Question: I have the following state in my code:

After the next step I get
'''
(cycle) T1=[26, 25|T1]
'''
In Bindings. How to solve that and make the last conc work properly? As you can see I understand how to work with a single conc, but I don't understand how to work with multiple conc's.
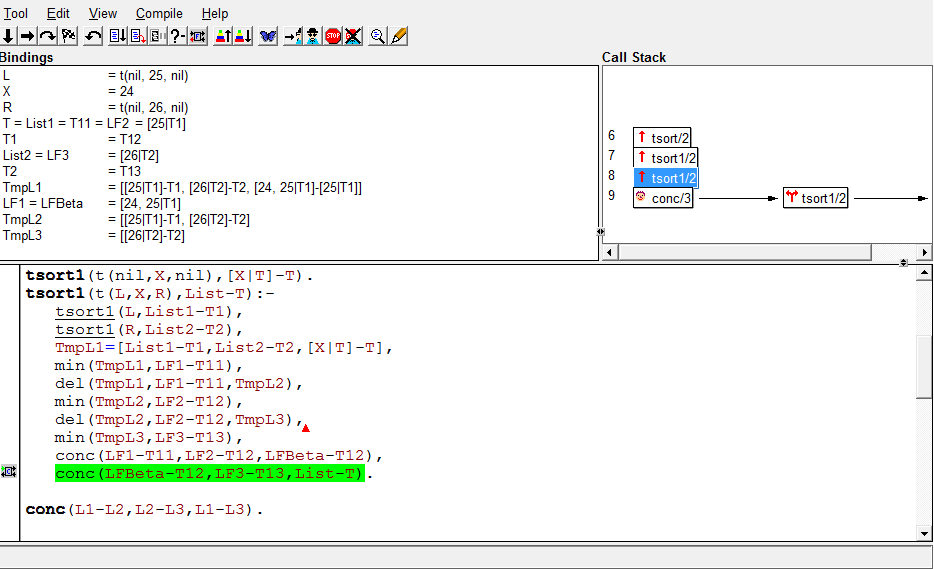
Answer: Fisrt, you are using the same parameter to the tail of X and List (both T)
but i think it's not the only problem
TmpL1 = [[25|T1]-T1,[26|T2]-T2,[24,25|T1]-[25|T1]]
first and 3rd lists have the same tail (T1)
also 3rd list have 25 in the tail, tail should have only Unsatisfied parameter